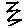
Label: zigzag